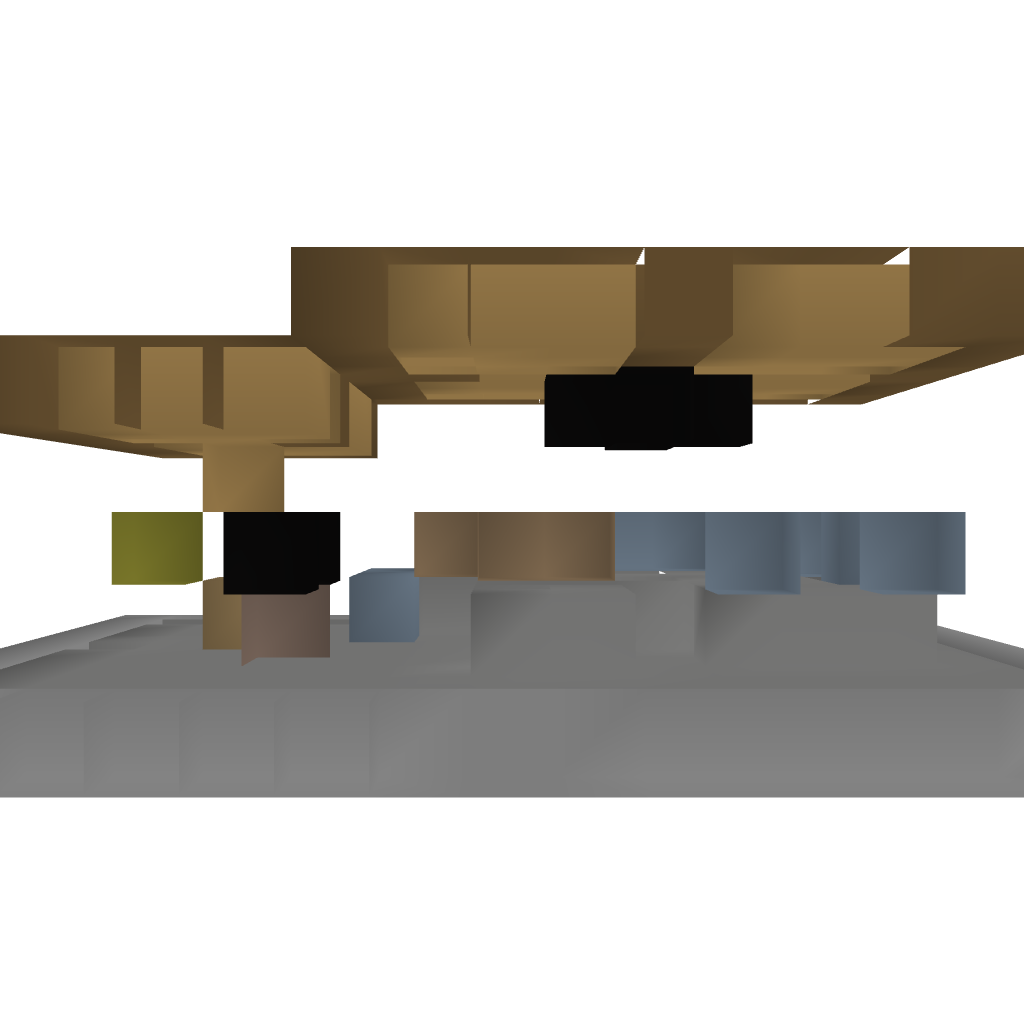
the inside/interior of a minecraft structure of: Small wooden house